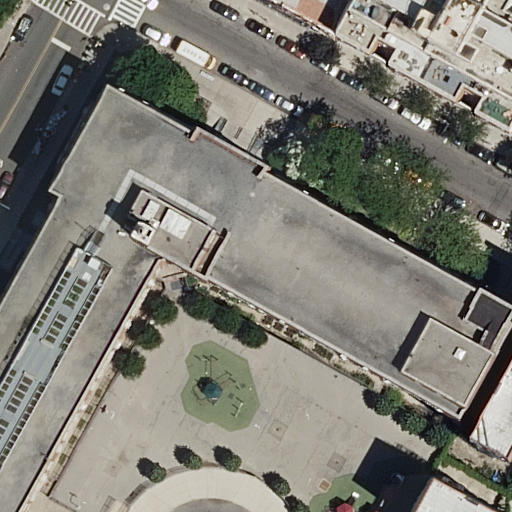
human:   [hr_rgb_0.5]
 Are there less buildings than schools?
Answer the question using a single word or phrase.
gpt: no

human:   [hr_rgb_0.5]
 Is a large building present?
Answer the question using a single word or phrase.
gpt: no

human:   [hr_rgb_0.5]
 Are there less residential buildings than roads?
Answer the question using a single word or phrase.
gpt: no

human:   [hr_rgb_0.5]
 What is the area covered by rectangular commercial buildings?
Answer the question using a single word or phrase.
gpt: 0m2

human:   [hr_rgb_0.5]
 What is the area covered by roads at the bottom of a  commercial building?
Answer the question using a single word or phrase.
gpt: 0m2

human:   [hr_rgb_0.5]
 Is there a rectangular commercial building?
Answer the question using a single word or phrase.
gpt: no

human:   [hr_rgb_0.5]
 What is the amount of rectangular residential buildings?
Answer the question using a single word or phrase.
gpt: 1

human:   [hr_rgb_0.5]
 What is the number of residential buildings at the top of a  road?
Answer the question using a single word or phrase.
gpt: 2

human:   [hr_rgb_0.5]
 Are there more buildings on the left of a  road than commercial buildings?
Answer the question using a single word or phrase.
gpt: yes

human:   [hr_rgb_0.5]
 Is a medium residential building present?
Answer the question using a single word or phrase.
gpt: yes

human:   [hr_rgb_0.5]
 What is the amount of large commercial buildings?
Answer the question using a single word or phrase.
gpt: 0

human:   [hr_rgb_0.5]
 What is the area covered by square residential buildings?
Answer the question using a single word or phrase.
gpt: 0m2

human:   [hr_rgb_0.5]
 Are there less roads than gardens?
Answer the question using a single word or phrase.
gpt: no

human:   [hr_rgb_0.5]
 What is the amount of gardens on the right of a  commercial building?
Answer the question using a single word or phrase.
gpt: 0

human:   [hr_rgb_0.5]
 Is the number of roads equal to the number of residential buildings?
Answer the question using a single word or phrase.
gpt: no

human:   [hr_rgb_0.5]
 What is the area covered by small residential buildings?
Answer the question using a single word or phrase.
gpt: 0m2

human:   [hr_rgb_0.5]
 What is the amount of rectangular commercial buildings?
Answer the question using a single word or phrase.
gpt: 0

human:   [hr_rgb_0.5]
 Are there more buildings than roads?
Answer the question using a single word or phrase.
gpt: yes

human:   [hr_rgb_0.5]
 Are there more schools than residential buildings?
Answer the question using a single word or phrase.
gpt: no

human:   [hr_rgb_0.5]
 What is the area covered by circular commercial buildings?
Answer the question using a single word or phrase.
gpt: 0m2

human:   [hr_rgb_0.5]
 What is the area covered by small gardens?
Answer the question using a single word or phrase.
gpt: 0m2

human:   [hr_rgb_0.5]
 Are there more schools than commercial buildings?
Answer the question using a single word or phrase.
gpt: yes

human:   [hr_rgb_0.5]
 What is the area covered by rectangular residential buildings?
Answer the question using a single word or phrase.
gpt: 254m2

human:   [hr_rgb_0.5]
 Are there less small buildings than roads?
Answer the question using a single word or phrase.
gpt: yes

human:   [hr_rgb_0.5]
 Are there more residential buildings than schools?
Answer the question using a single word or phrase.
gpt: yes

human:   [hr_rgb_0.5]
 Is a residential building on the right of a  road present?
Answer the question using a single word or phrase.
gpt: yes

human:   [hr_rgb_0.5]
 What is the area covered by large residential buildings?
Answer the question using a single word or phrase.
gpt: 0m2

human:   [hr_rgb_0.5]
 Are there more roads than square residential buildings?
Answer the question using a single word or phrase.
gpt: yes

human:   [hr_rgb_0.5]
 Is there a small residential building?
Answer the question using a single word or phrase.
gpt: no

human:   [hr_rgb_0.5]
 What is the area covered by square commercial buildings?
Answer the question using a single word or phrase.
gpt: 0m2

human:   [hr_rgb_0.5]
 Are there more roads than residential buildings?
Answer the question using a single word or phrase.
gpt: no

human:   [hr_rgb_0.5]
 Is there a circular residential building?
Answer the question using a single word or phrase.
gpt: no

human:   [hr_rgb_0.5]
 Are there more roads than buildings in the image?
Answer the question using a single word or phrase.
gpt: no

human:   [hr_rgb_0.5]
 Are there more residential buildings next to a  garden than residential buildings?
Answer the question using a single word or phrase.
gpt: no

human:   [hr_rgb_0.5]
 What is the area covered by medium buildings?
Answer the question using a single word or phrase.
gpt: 1696m2

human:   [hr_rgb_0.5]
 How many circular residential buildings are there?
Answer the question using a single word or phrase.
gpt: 0